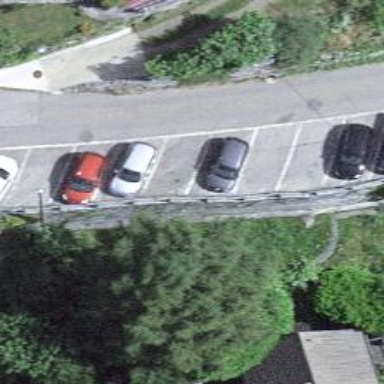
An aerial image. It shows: Street side parking area.